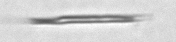
Label: fiber